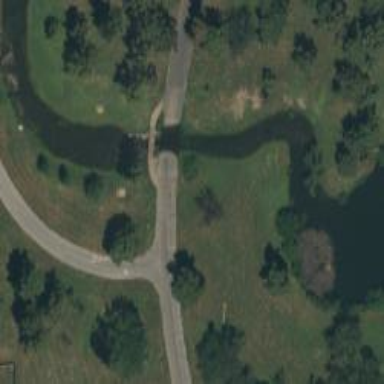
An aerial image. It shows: Footway on bridge.